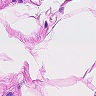
Metastatic tissue present: no